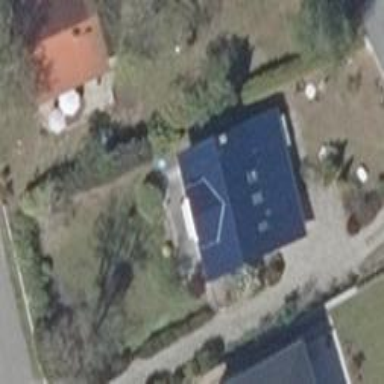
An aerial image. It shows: Detached building.